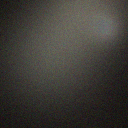
Screen state: off